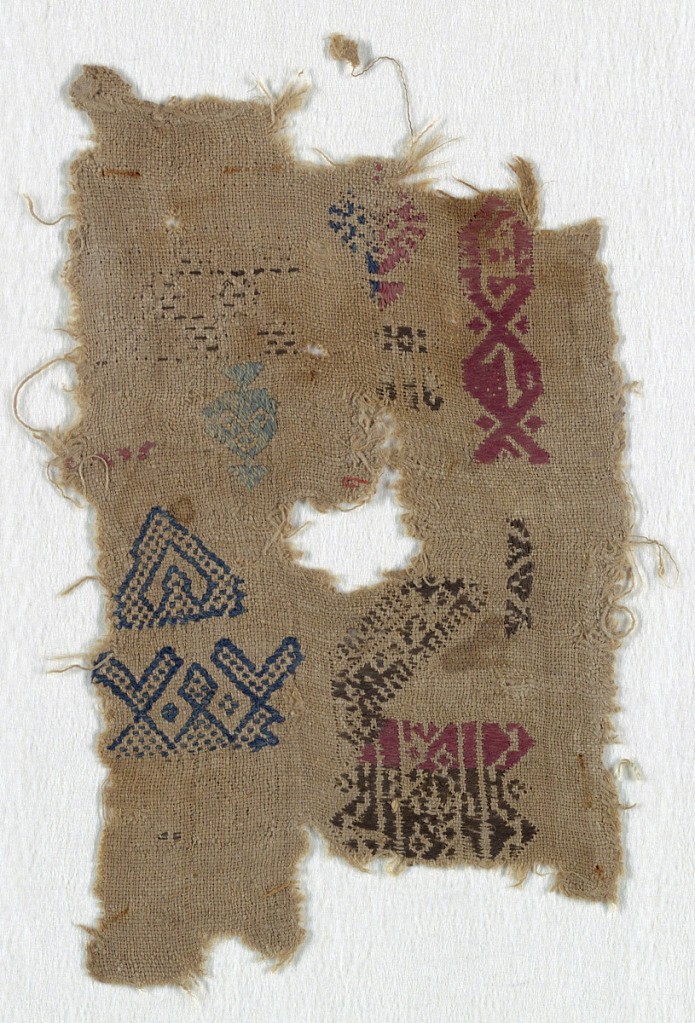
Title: Fragment
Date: possibly 12th century
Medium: silk on linen Technique: embroidered
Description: Fragment embroidered in multicolored silk.